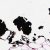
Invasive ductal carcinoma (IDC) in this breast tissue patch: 0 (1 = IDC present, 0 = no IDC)